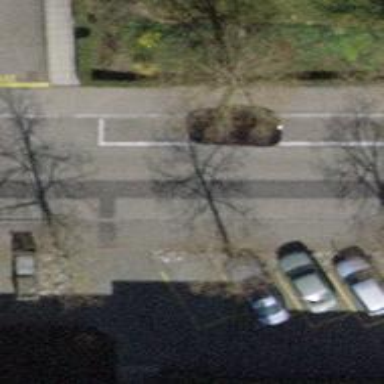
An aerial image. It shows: Beautiful avenue lined with deciduous broadleaved trees.